Question: In the query I am fetching data from three tables : 'company', 'classes_by_company', and 'person'. I have a foreign key in all tables with the name 'company_id'. I use a left join to mesh the tables with a matching 'company_id'. I am trying to find out the amount of classes per company and employees. I am getting values that are not correct for both. Here is a <URL>
'''
SELECT a.id,
a.company_id,
a.status,
COUNT(c.company_id) AS classes_per_company,
COUNT(p.employee_id) AS employees_per_company
FROM company a
LEFT JOIN classes_by_company c
ON a.company_id = c.company_id
LEFT JOIN person p
ON a.company_id = p.company_id
GROUP BY a.company_id
'''
Table structure:
'''
CREATE TABLE company
(
id int auto_increment primary key,
company_id int,
status varchar(20)
);
CREATE TABLE classes_by_company
(
id int auto_increment primary key,
company_id int,
class_name varchar(20)
);
CREATE TABLE person
(
id int auto_increment primary key,
employee_id int,
company_id int,
person_name varchar(20)
);
'''

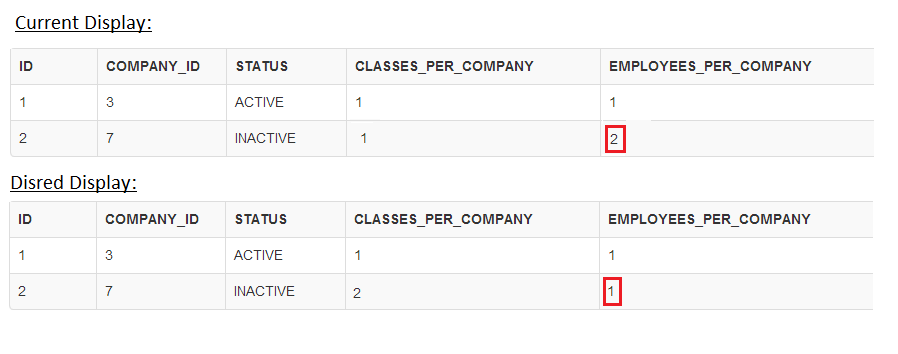
Answer: I have to ask - why does 'company' have both 'company_id' 'id'? Shouldn't one of them be sufficient? Regardless of that, your problem is due to the multiplicative nature of joins - that is, if there are 2 employees at a company, and 2 classes, you end up with 4 rows - 1 for each combination (person A + class A, person A + class B, person B + class A, person B + class B). Due to this, here's the other way the issue is usually solved:
'''
SELECT a.id, a.company_id, a.status,
c.count AS classes_per_company,
p.count AS employees_per_company
FROM company a
LEFT JOIN (SELECT company_id, COUNT(*) as count
FROM classes_by_company
GROUP BY company_id) c
ON a.company_id = c.company_id
LEFT JOIN (SELECT company_id, COUNT(*) as count
FROM person
GROUP BY company_id) p
ON a.company_id = p.company_id
'''
(and the <URL>
Note that, while both answers give the correct result, this version is likely to be more performant, as it has a higher chance to be using indices.